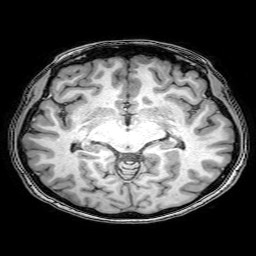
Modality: T1w
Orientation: coronal
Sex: female
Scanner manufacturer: philips
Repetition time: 0.008124 s
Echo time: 0.00371 s